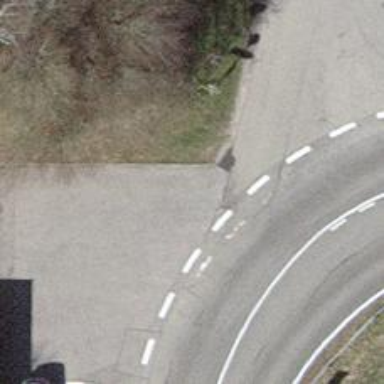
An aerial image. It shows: Bus stop with platform for public transport.